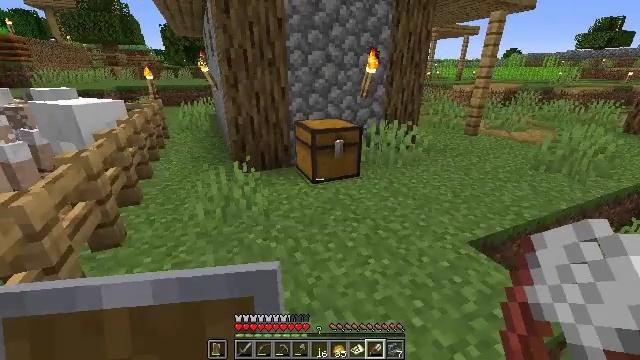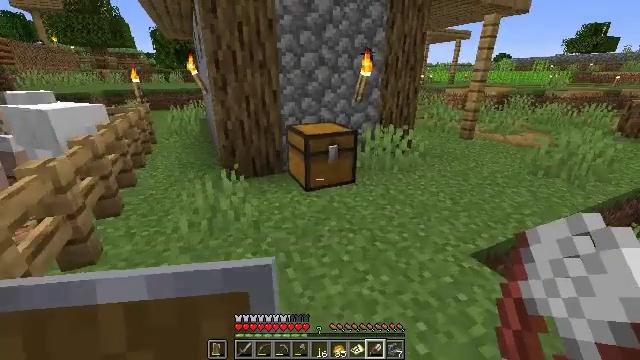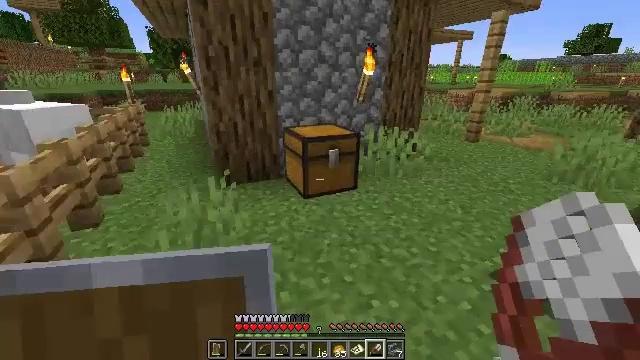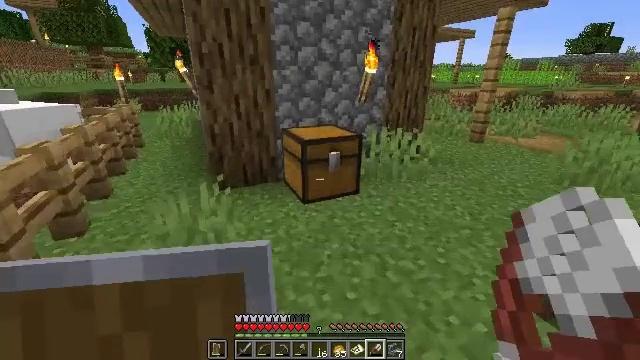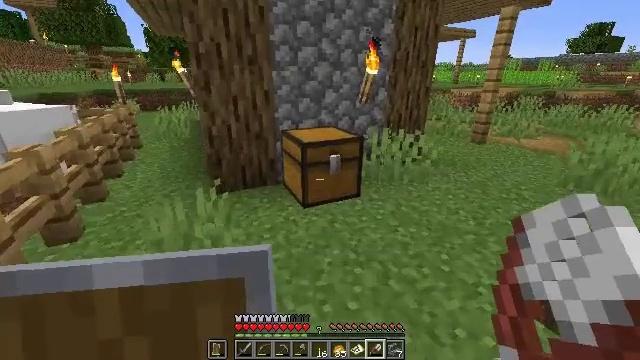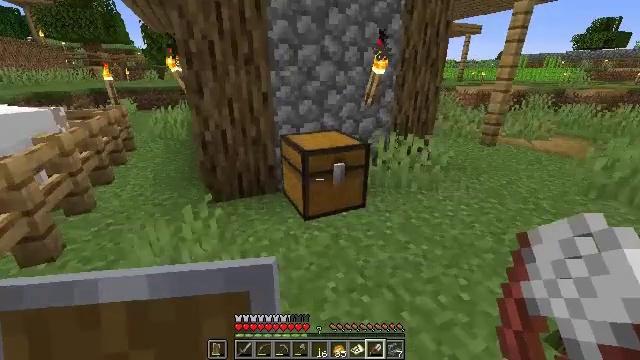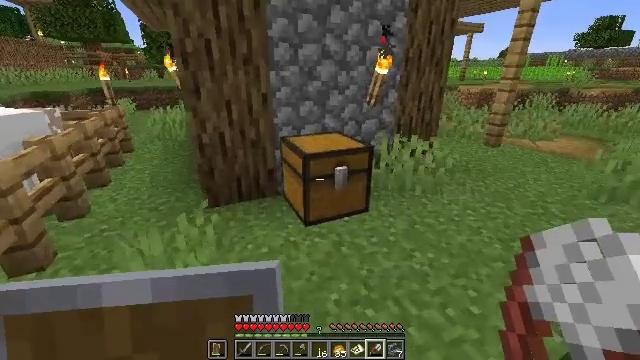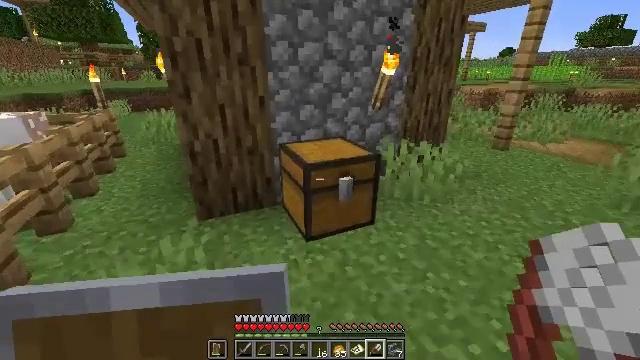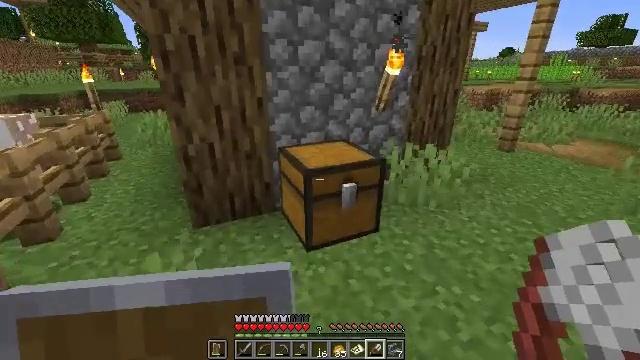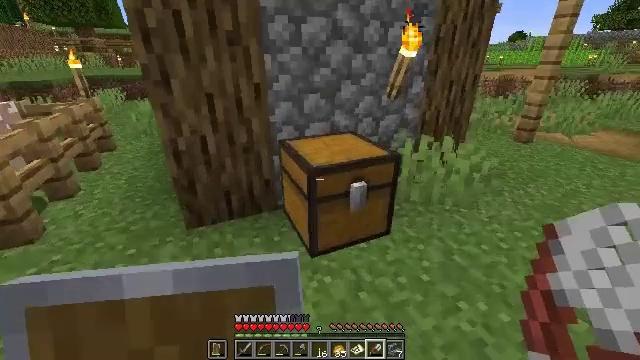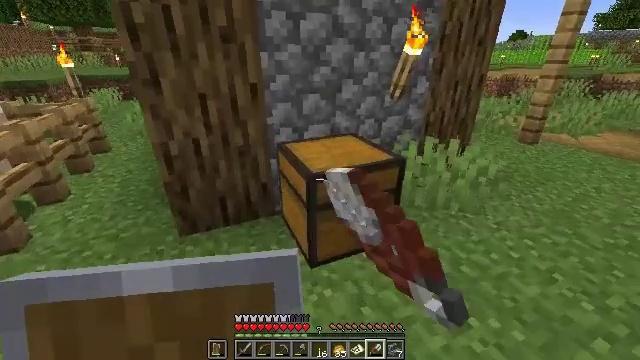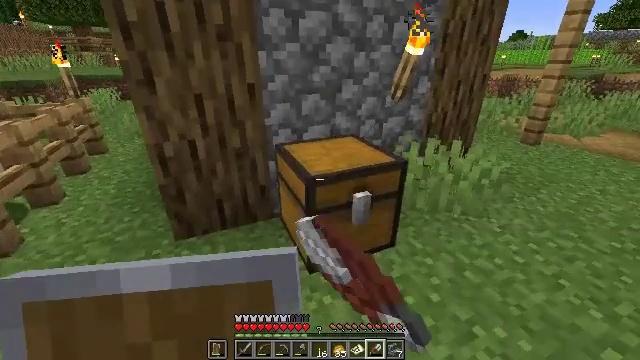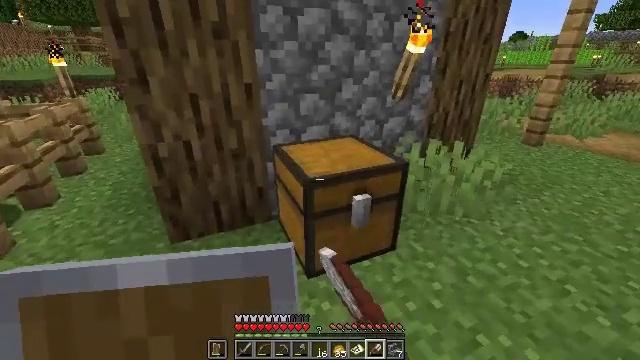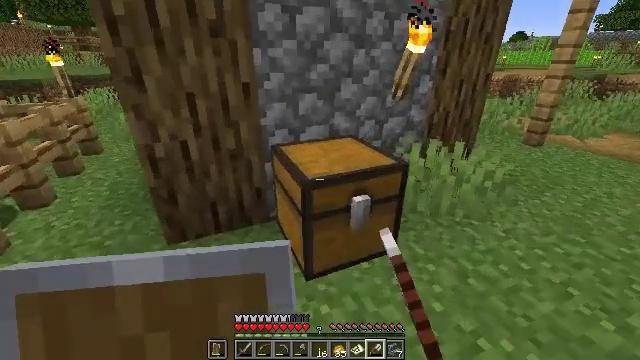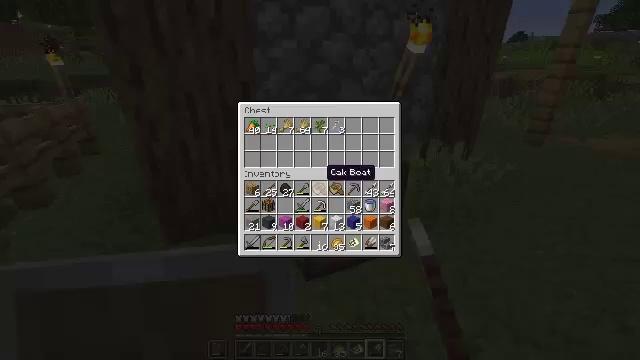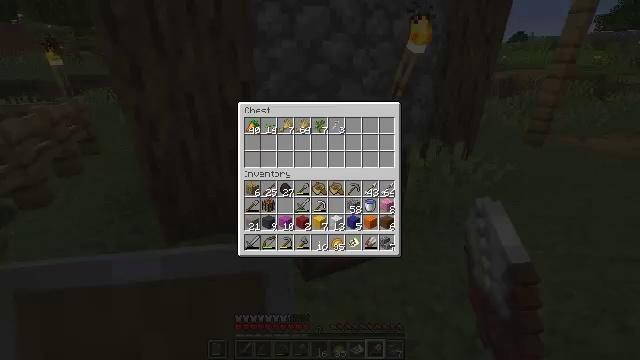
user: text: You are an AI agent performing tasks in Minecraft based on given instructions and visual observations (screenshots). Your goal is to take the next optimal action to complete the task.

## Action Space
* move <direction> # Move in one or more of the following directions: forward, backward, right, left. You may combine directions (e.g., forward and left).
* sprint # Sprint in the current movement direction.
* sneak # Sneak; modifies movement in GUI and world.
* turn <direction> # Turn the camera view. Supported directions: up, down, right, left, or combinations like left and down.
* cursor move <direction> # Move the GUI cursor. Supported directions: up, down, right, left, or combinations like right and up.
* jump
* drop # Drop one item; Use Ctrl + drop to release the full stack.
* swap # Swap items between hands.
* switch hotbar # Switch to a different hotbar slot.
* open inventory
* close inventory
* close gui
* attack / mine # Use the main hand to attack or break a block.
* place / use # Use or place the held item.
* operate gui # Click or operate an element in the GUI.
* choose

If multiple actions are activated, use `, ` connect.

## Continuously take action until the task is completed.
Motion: motion action
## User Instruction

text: Craft a blue banner.
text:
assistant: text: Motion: move forward, turn right
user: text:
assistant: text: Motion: move forward
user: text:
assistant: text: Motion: move forward
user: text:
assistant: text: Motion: move forward
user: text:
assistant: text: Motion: move forward
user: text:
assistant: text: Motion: move forward
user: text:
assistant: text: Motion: move forward
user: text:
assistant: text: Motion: move forward
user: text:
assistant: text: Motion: move forward, turn down, use / place
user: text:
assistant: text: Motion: use / place
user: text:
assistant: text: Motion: use / place
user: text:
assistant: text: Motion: no_op
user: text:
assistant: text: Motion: no_op
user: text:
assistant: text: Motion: no_op
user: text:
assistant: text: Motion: no_op
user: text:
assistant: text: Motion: turn up
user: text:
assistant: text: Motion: turn right and up
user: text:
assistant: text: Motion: turn up
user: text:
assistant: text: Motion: sneak, turn up
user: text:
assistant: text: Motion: sneak
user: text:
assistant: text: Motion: sneak
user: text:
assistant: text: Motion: sneak, attack / mine
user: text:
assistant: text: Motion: sneak, attack / mine
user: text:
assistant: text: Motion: sneak, turn left
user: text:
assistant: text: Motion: sneak
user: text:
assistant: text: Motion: sneak, turn left
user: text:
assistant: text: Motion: sneak
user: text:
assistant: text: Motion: sneak
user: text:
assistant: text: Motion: sneak
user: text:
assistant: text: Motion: sneak